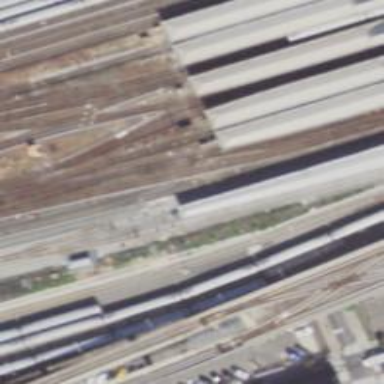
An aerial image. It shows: Electrified railway with rail tracks.